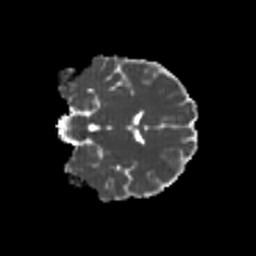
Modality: MD
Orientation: coronal
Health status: healthy
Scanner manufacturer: philips
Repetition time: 7.393 s
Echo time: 0.08599 s